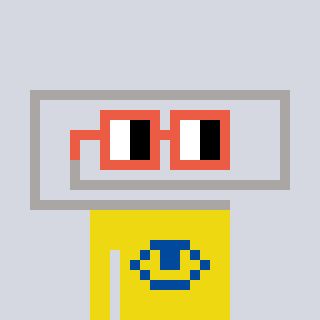
a pixel art character with square orange glasses, a paperclip-shaped head and a yellow-colored body on a cool background